Field crop: tomato
Growth stage: 1
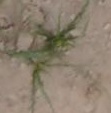
Species: cyperus